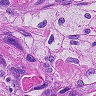
Metastatic tissue present: yes